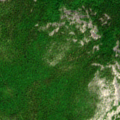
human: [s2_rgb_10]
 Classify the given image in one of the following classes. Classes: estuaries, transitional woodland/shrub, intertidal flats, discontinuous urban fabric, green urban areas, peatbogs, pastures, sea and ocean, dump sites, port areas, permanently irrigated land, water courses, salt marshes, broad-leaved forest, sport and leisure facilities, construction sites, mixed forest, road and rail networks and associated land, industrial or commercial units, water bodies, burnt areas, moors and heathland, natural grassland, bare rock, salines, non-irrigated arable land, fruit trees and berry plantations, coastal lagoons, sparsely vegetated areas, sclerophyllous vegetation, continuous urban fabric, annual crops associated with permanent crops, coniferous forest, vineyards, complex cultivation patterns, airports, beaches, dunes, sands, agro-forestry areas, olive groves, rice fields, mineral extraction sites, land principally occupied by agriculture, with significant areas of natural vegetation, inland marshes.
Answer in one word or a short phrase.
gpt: coniferous forest, mixed forest, bare rock